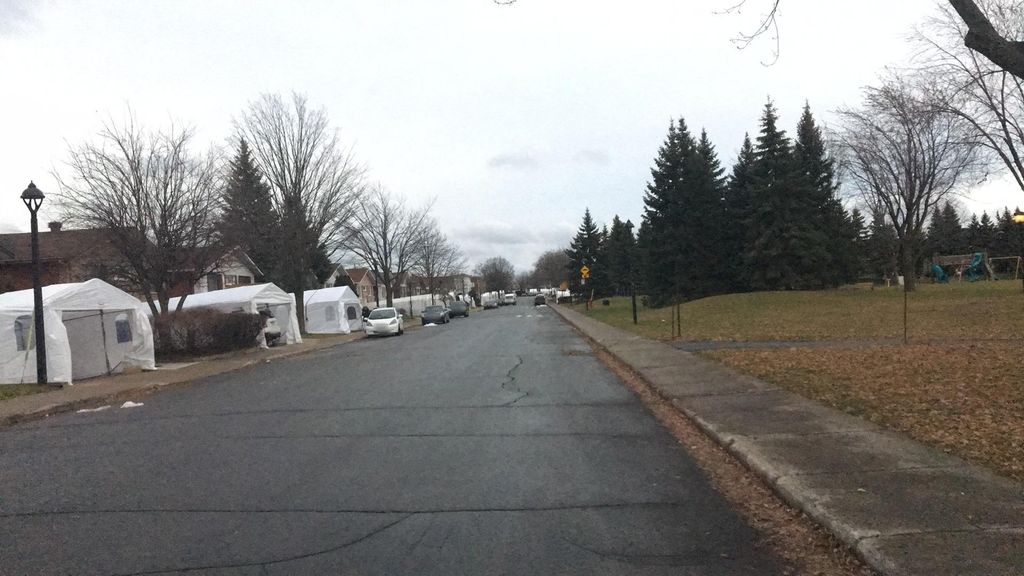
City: montreal